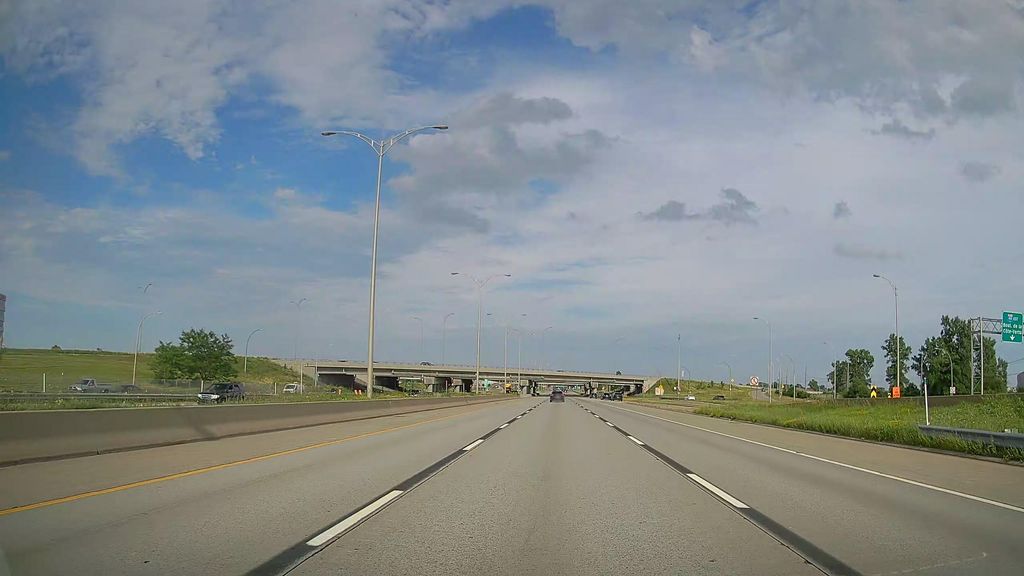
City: montreal